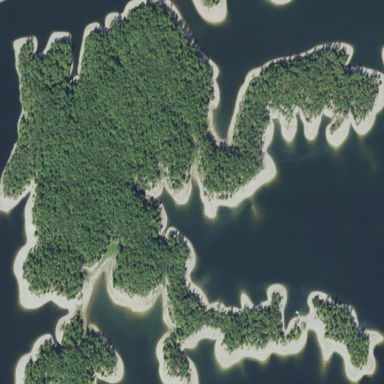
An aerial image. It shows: Forested islet.